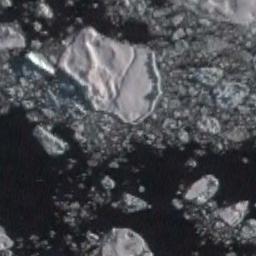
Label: sea_ice